Question: I would like to use Bootstrap to create a website for teaching foreign languages. The site tends to be rich in quizzes. I got stuck with creating . I searched Stackoverflow and Google but I haven't found anything useful. The picture below shows the effect I'd like to achieve: an '<input>' which is styled as a line, and inserted in the middle of sentence. I would then use 'Java/backend/sth' to examine the answer. How can I do that?

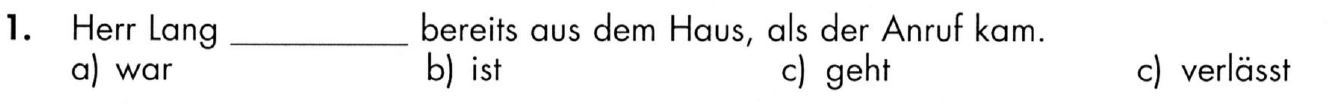
Answer: You can use this approach by using an input field with border bottom only.
You can also use margin right to get similar paragraph under the input field.
'''
<p>1. Herr lang <input type="text" class="borderless_input"> bereits aus dem haus, als der anfur kam</p>
<p>
<span class="margin_right">a) war</span>
<span class="margin_right">(b) ist</span>
<span class="margin_right">(c) geht</span>
<span>(d) verlasst<span>
</p>
<style type="text/css">
.borderless_input {
border-top: none;
border-left: none;
border-right: none;
}
.margin_right {
margin-right: 80px;
}
</style>
'''